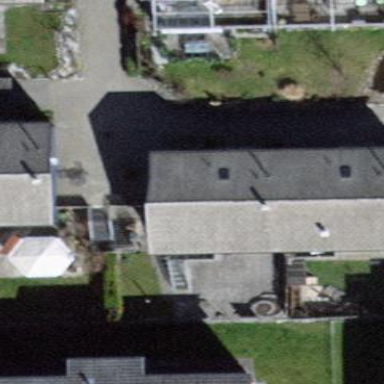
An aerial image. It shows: Semidetached house.